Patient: sex M, age 34
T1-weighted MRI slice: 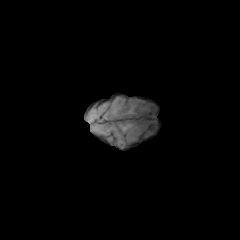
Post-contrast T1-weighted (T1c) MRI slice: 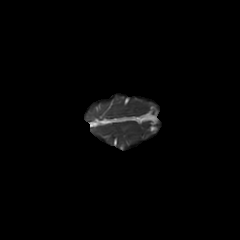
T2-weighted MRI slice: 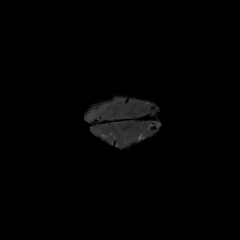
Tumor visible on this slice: no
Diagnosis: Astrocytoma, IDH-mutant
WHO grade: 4